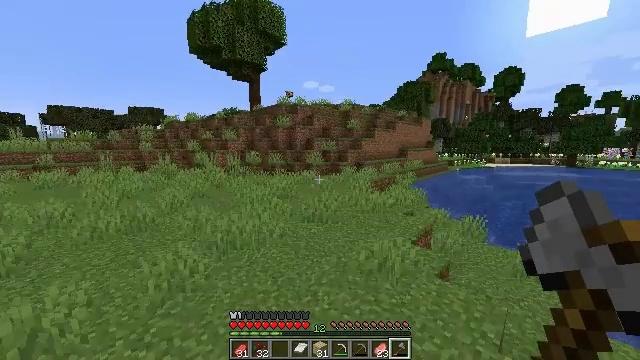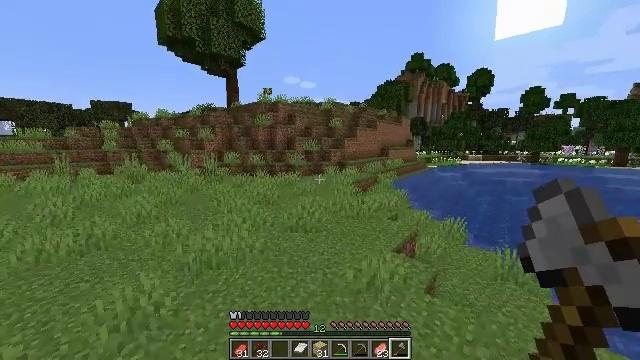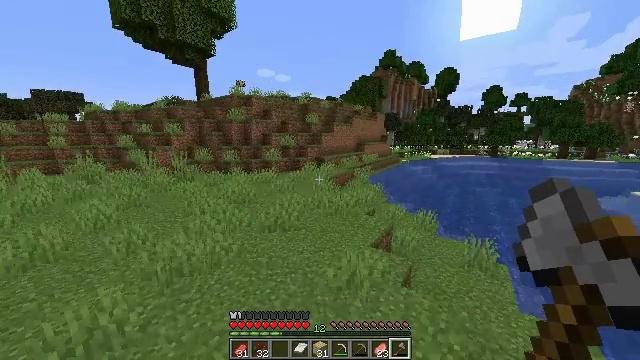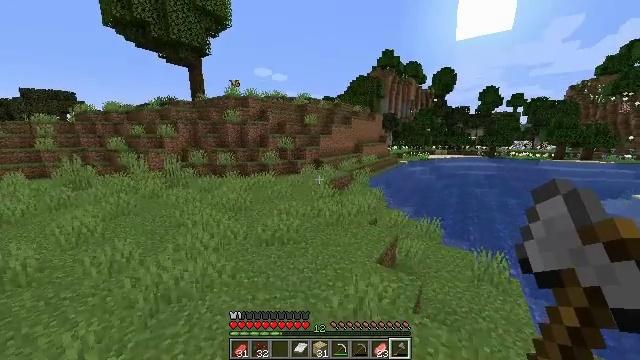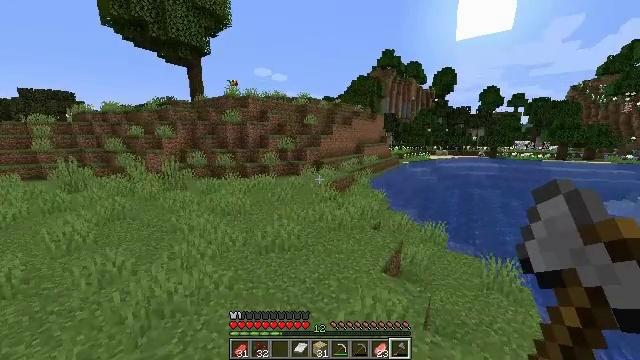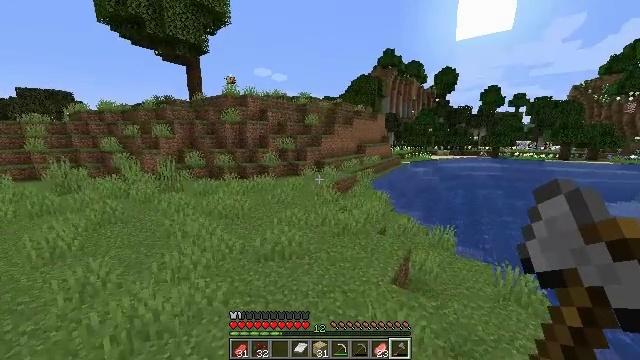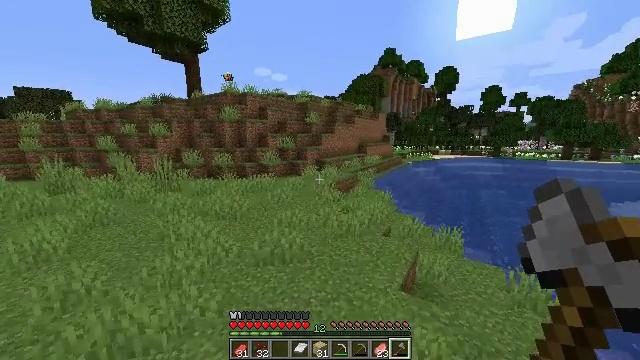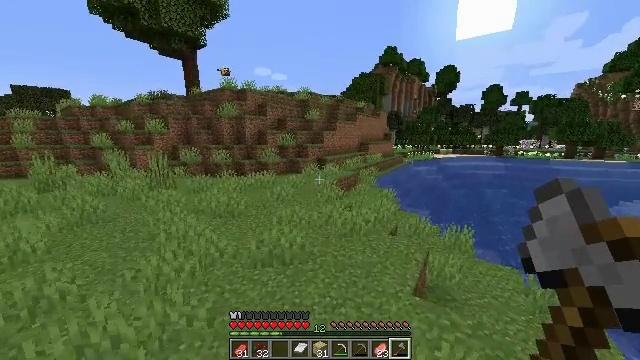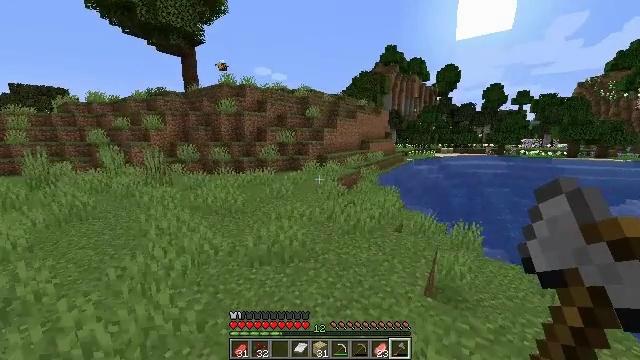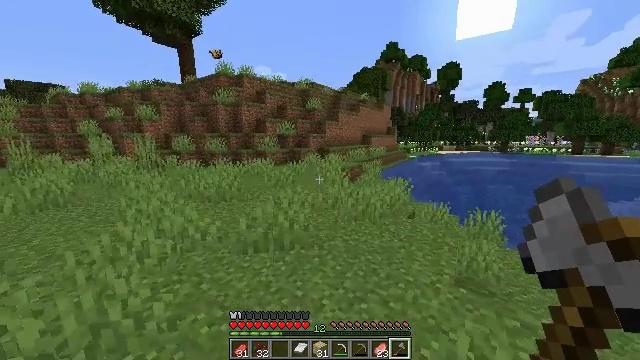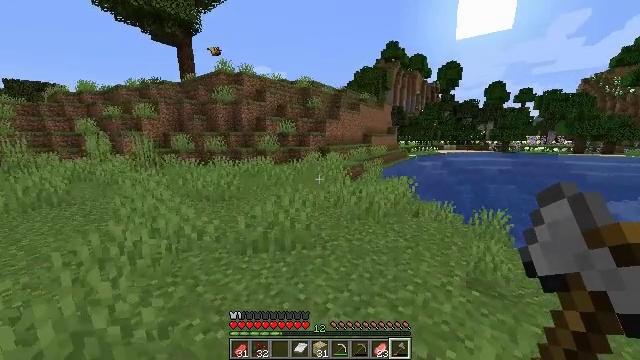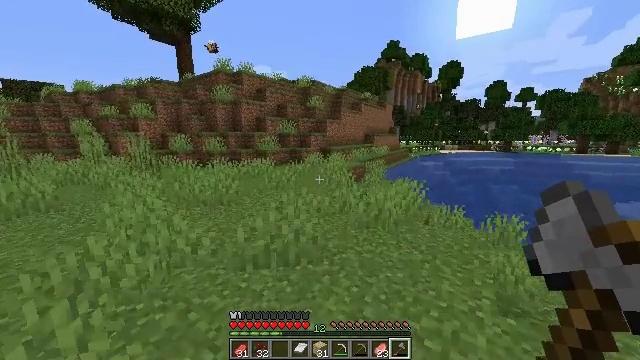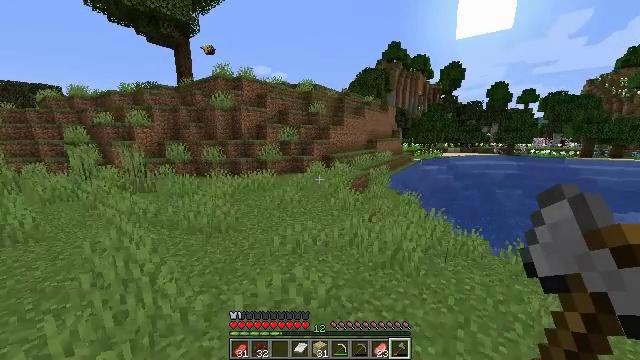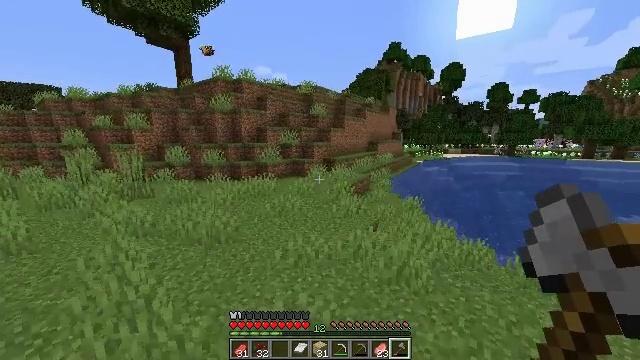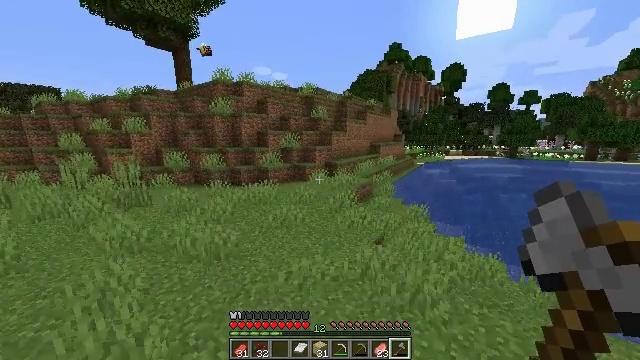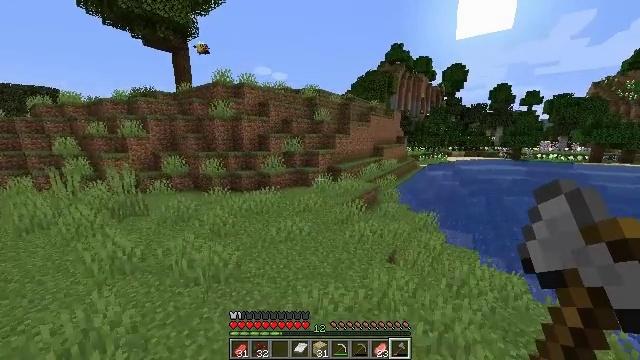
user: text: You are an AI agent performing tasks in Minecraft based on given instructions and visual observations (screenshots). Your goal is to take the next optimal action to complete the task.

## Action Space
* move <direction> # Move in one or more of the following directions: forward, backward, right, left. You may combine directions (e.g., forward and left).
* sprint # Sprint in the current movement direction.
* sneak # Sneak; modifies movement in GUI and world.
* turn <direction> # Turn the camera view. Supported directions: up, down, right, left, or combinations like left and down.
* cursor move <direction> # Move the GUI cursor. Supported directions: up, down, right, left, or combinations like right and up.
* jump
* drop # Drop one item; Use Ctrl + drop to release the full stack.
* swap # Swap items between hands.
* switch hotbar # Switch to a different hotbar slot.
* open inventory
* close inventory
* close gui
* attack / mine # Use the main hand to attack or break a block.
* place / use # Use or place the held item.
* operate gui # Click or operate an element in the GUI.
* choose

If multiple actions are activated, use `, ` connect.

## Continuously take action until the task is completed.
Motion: motion action
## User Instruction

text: Gather the pink tulip flower.
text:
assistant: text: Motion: move forward, sprint, turn right, jump
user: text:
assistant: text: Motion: move forward, turn right and down, jump
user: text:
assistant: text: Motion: move forward, jump
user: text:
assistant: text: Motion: move forward, jump
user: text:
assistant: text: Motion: move forward, jump
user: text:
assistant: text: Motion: move forward, jump
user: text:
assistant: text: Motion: move forward, jump
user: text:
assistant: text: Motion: move forward, jump
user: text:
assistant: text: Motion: move forward and move left, jump
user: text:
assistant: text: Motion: move forward and move left, jump
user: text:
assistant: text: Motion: move forward and move left, jump
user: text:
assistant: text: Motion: move forward and move left, jump
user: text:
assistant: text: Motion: move forward and move left, jump
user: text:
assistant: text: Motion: move forward and move left, jump
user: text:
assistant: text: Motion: move forward and move left, jump
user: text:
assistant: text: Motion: move forward, jump
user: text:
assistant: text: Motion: move forward, jump
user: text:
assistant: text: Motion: move forward, sprint, jump
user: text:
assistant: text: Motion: move forward, sprint, jump
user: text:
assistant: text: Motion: move forward, sprint, jump
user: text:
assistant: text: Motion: move forward, sprint, jump
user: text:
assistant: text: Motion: move forward, jump
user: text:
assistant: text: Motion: move forward, turn left, jump
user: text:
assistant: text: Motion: move forward, jump
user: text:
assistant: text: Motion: move forward, jump
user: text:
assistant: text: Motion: move forward, sprint, jump
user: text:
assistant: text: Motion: move forward, sprint, jump
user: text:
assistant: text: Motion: move forward, sprint, turn right, jump
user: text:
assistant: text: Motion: move forward, sprint, turn right, jump
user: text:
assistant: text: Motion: move forward, turn right, jump